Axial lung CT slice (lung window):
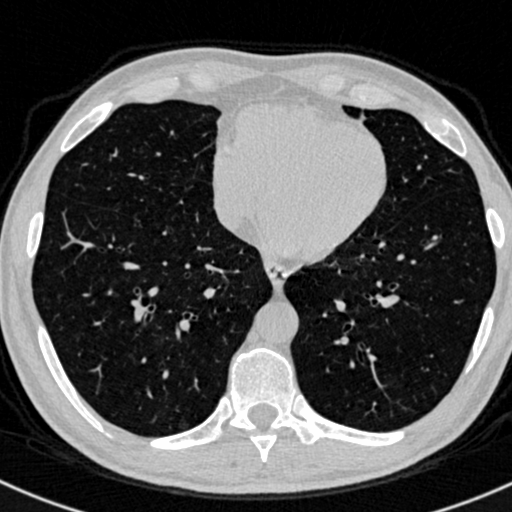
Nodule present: no